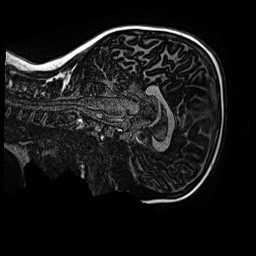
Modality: MP2RAGE
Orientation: sagittal
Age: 11
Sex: male
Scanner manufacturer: siemens
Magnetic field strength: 3 T
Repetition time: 4 s
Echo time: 0.00299 s